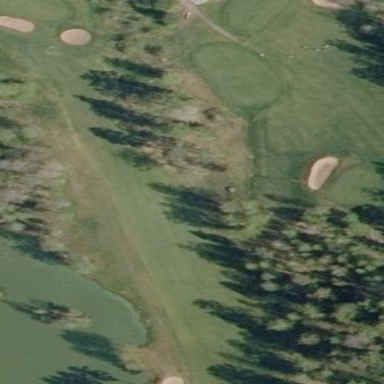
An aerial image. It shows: Golf fairway surrounded by grass.